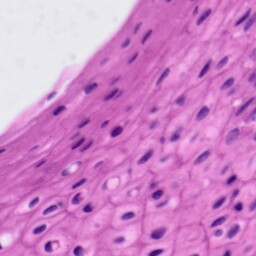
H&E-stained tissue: Tonsil